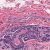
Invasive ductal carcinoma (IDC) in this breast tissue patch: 0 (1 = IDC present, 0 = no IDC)